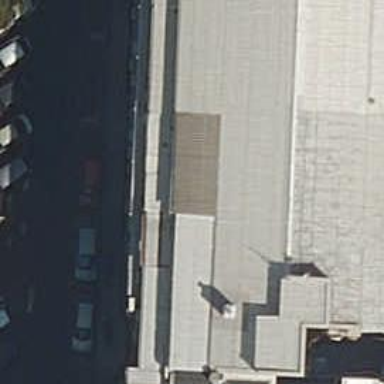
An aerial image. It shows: Lively nightclub.